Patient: sex M, age 17
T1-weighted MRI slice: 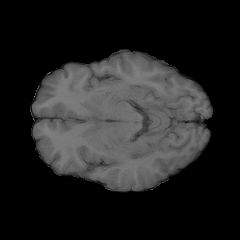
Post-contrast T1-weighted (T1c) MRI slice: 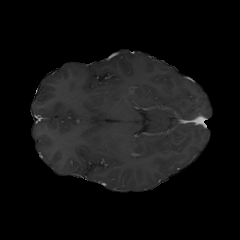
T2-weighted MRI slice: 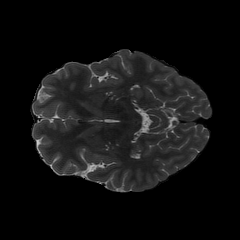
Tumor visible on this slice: no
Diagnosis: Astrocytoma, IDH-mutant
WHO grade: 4